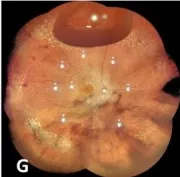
After maintaining a semi-recumbent posture on the left side at 48 h post gas injection.
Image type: ophthalmic_imaging (fundus_photograph)